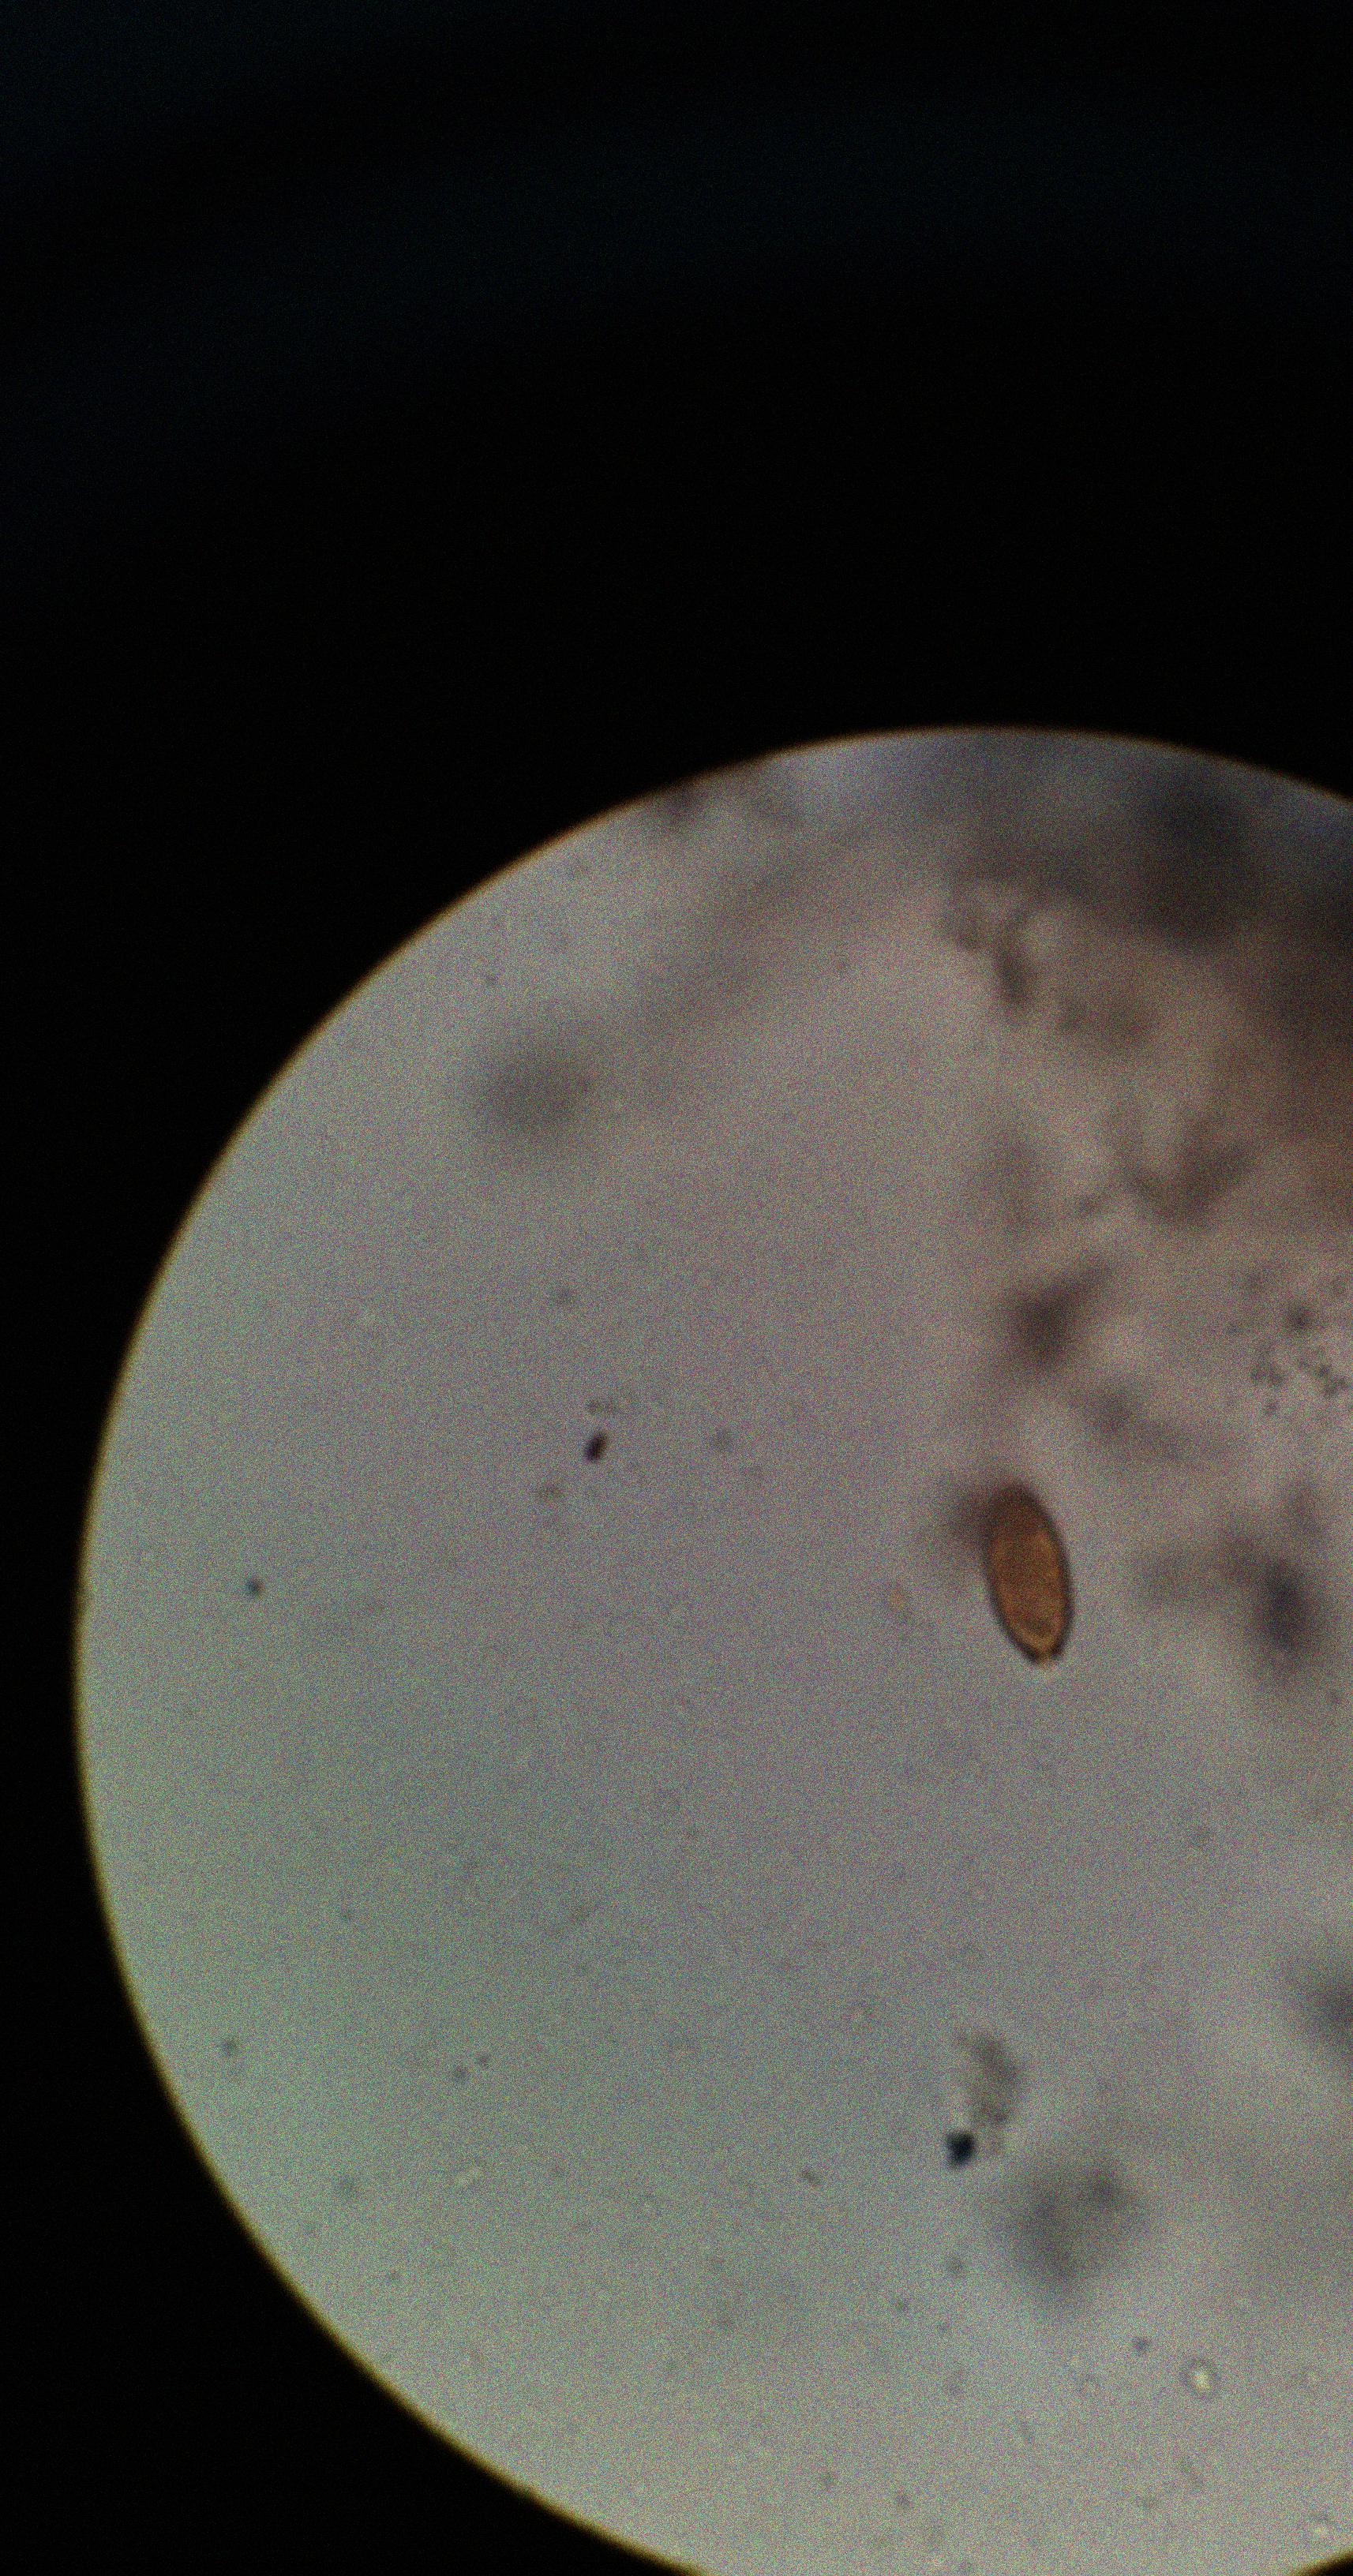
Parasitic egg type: Trichuris trichiura